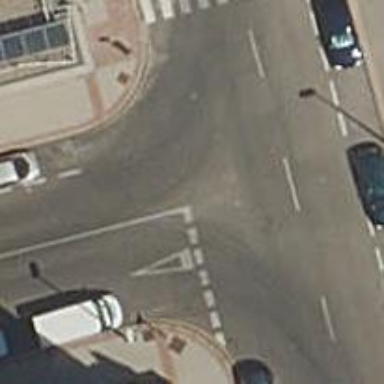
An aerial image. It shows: Road with "give way" sign.